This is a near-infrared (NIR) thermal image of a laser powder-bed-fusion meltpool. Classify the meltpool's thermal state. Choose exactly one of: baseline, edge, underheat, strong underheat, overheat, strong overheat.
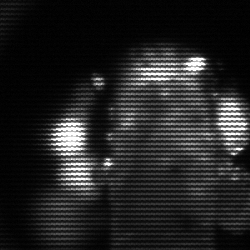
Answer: strong underheat